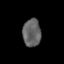
Tissue: prostate
Cell type: T cells
Senescence score: 0.3593
Nuclear area (px): 490
Mean DAPI intensity: 99.143